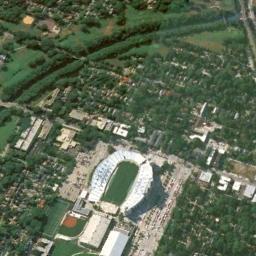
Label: stadium